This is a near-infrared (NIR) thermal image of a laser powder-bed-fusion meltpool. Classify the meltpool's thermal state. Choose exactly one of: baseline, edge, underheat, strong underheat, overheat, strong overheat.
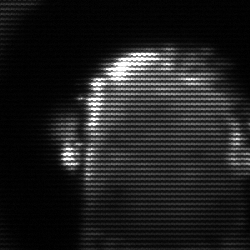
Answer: baseline